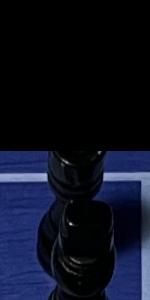
Label: Rook_Black